The image is a wavelet scalogram (time versus scale/frequency) of a rolling-element bearing's vibration signal. Determine the bearing's health state. Answer with exactly one of: normal, inner_race, outer_race, ball.
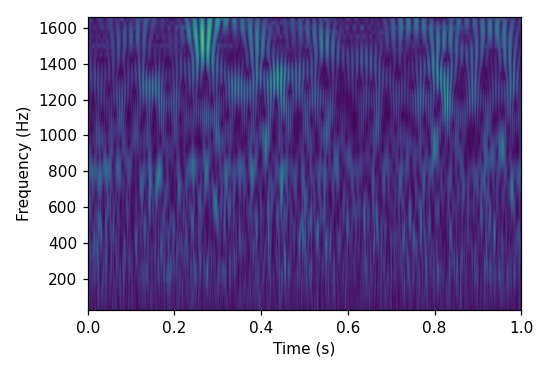
Answer: outer_race